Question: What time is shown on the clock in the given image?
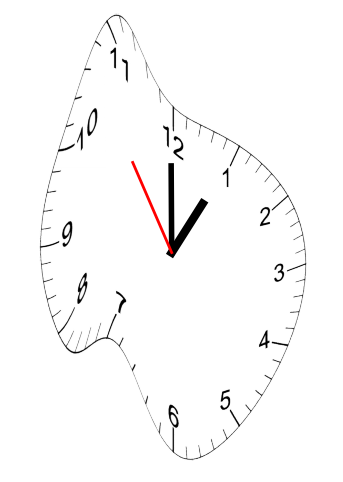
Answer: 12:59:54